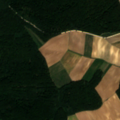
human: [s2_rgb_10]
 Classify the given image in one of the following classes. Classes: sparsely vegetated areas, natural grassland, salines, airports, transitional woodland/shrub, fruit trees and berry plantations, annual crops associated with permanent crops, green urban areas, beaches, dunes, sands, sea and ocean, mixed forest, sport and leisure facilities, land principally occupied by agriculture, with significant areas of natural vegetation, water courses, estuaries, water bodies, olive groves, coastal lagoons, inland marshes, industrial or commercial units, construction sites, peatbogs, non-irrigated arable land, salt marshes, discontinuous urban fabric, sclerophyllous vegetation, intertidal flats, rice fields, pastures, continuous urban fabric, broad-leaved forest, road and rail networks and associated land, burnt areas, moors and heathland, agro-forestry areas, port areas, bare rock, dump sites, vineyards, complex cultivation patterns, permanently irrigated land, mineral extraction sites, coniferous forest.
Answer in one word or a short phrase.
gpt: non-irrigated arable land, broad-leaved forest